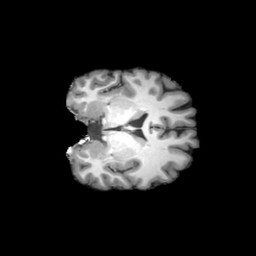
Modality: T1w
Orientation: coronal